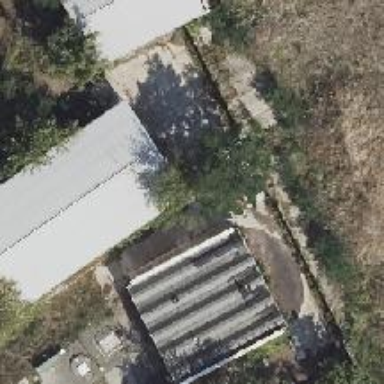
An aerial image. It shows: Commercial building with gabled roof.